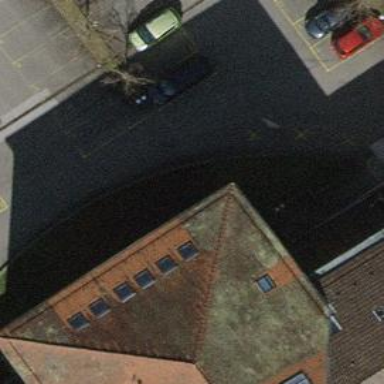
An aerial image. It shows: Car sharing facility.